Question: I have some custom filters, I could put them outside of the grid but it would look nicer if they were located at the same place as the built in one, can I somehow alter the filter template or in some other way alter the built in filter view?
This is the view I want to extend with custom filters

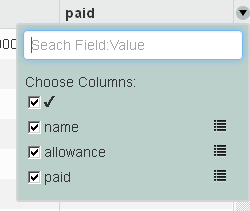
Answer: I started to implement this in a KoGrid fork, but the KoGrid template code is a bit complex, and I didnt have time to get it to work right now. So I did a little hack that does not alter the KoGrid source
<URL>
'''
(function() {
function initGridTemplate() {
var template = $(kg.defaultGridTemplate());
var filter = template.find("div.kgColMenu > div[data-bind='visible: showFilter']");
filter.attr("data-name", "config.filterOptions.model");
filter.html("");
kg.defaultGridTemplate = function () {
return template[0].outerHTML;
};
}
initGridTemplate();
}());
'''
It works by adding a view model to the filterOptions literal. data-name in the above code is my framework that find views on viewmodels types, you could instead do
'''
filter.attr("data-bind", "template: { name: config.filterOptions.templateName, data: config.filterOptions.model }");
'''
This is what my data-name attribute is doing under the hood